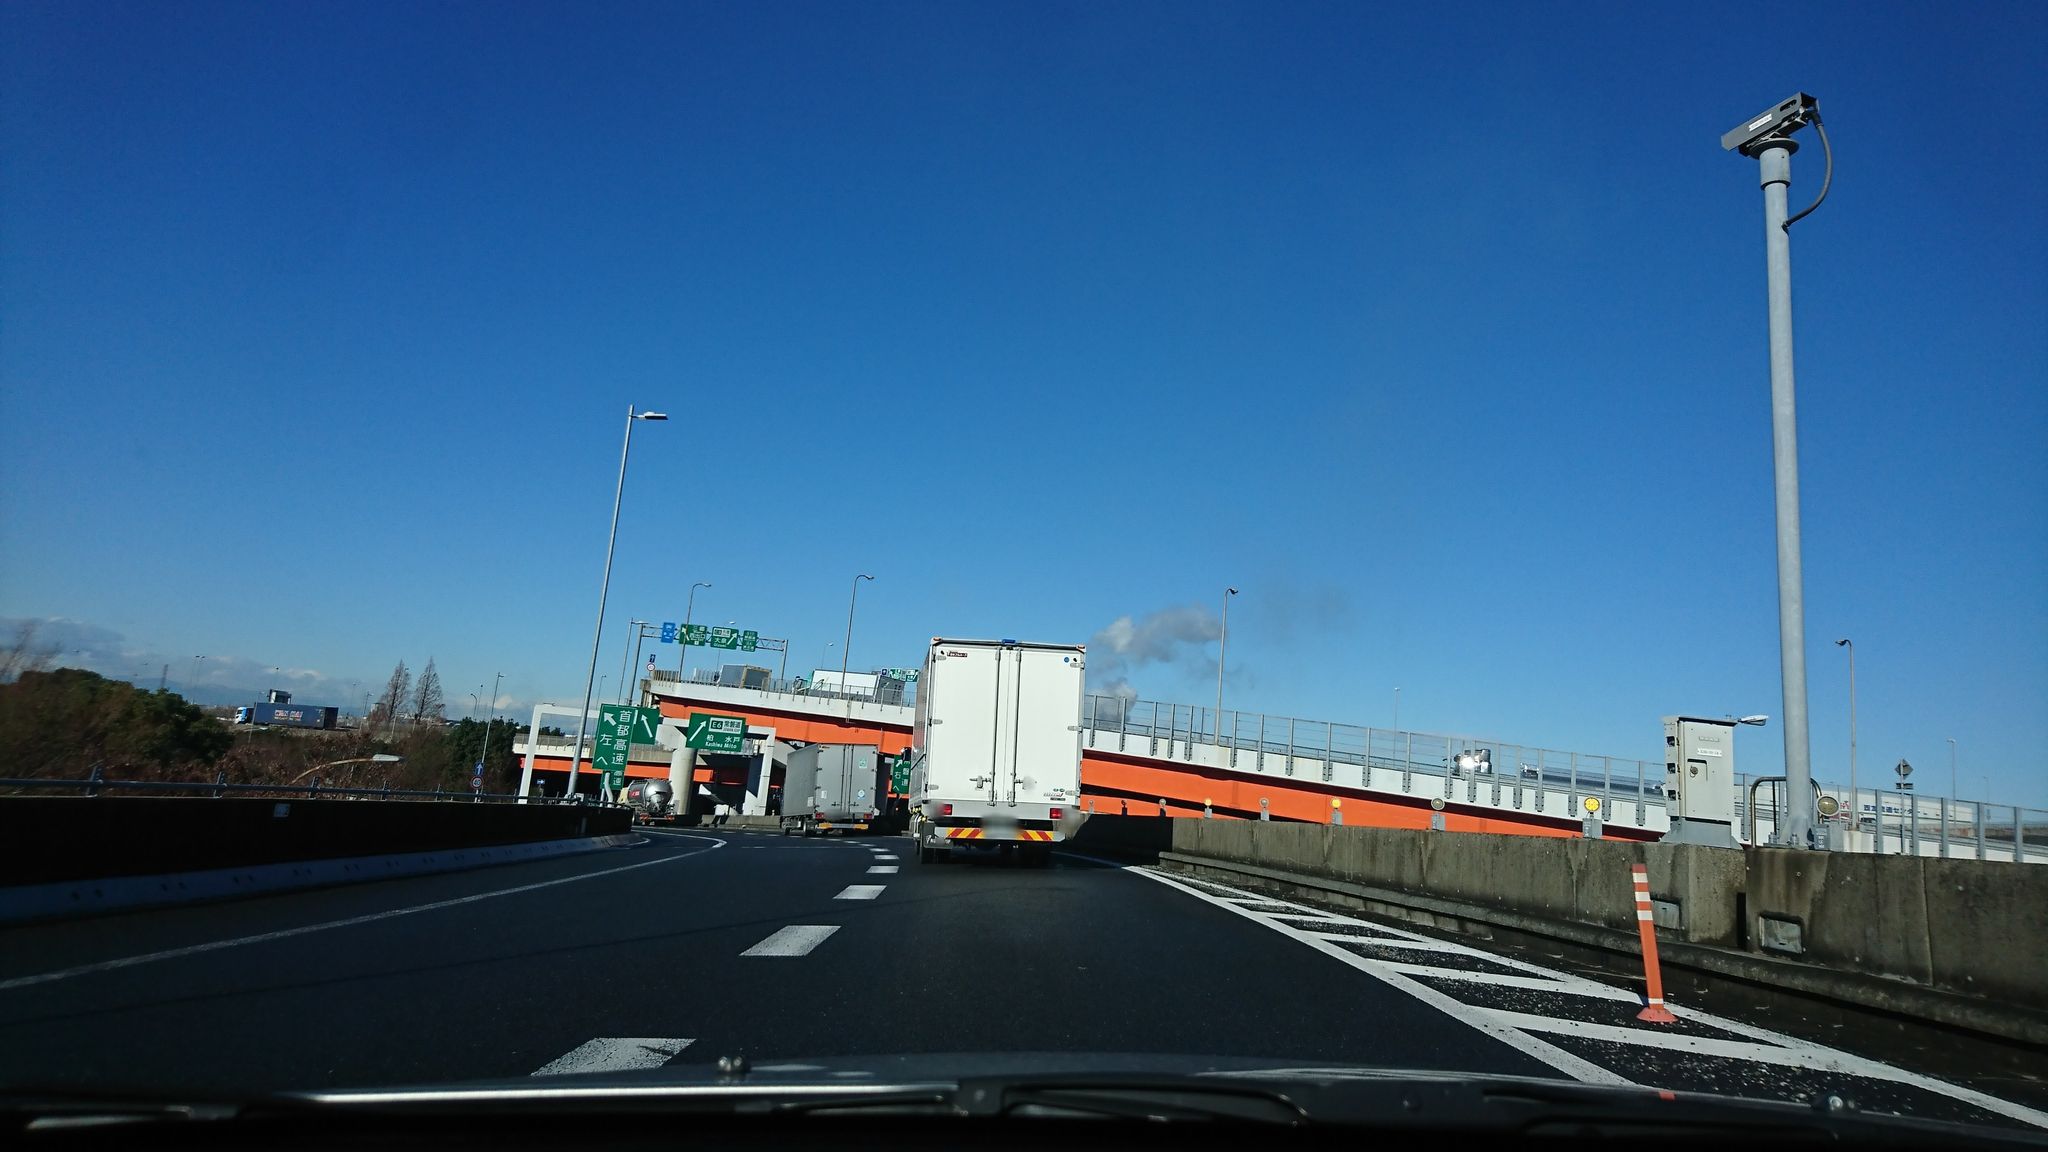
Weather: snowy
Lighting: day
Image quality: good
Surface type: driving surface
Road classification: motorway_link
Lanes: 1.0
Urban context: urban centre
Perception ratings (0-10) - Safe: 1.26, Lively: 0.39, Beautiful: 2.57, Boring: 2.47, Depressing: 9.14, Wealthy: 0.99